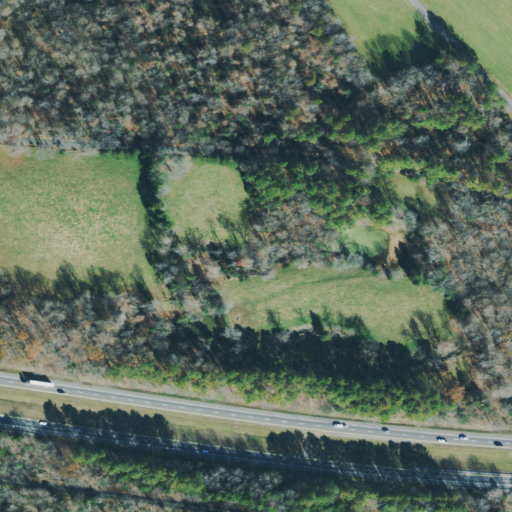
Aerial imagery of mountain in Tennessee named Cedar Hill containing deciduous forest, pasture, mixed forest, open development, low intensity development, and medium intensity development